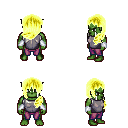
a pixel art fantasy rpg character, male body template, orc, green skin, steel chest armor, magenta pants, gold left-swept hairstyle, white cloth bracers, four views (front, back, left, right), 2x2 character sprite sheet, small pixel art, hard edges, no anti-aliasing